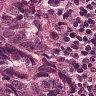
Metastatic tissue present: yes